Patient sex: M
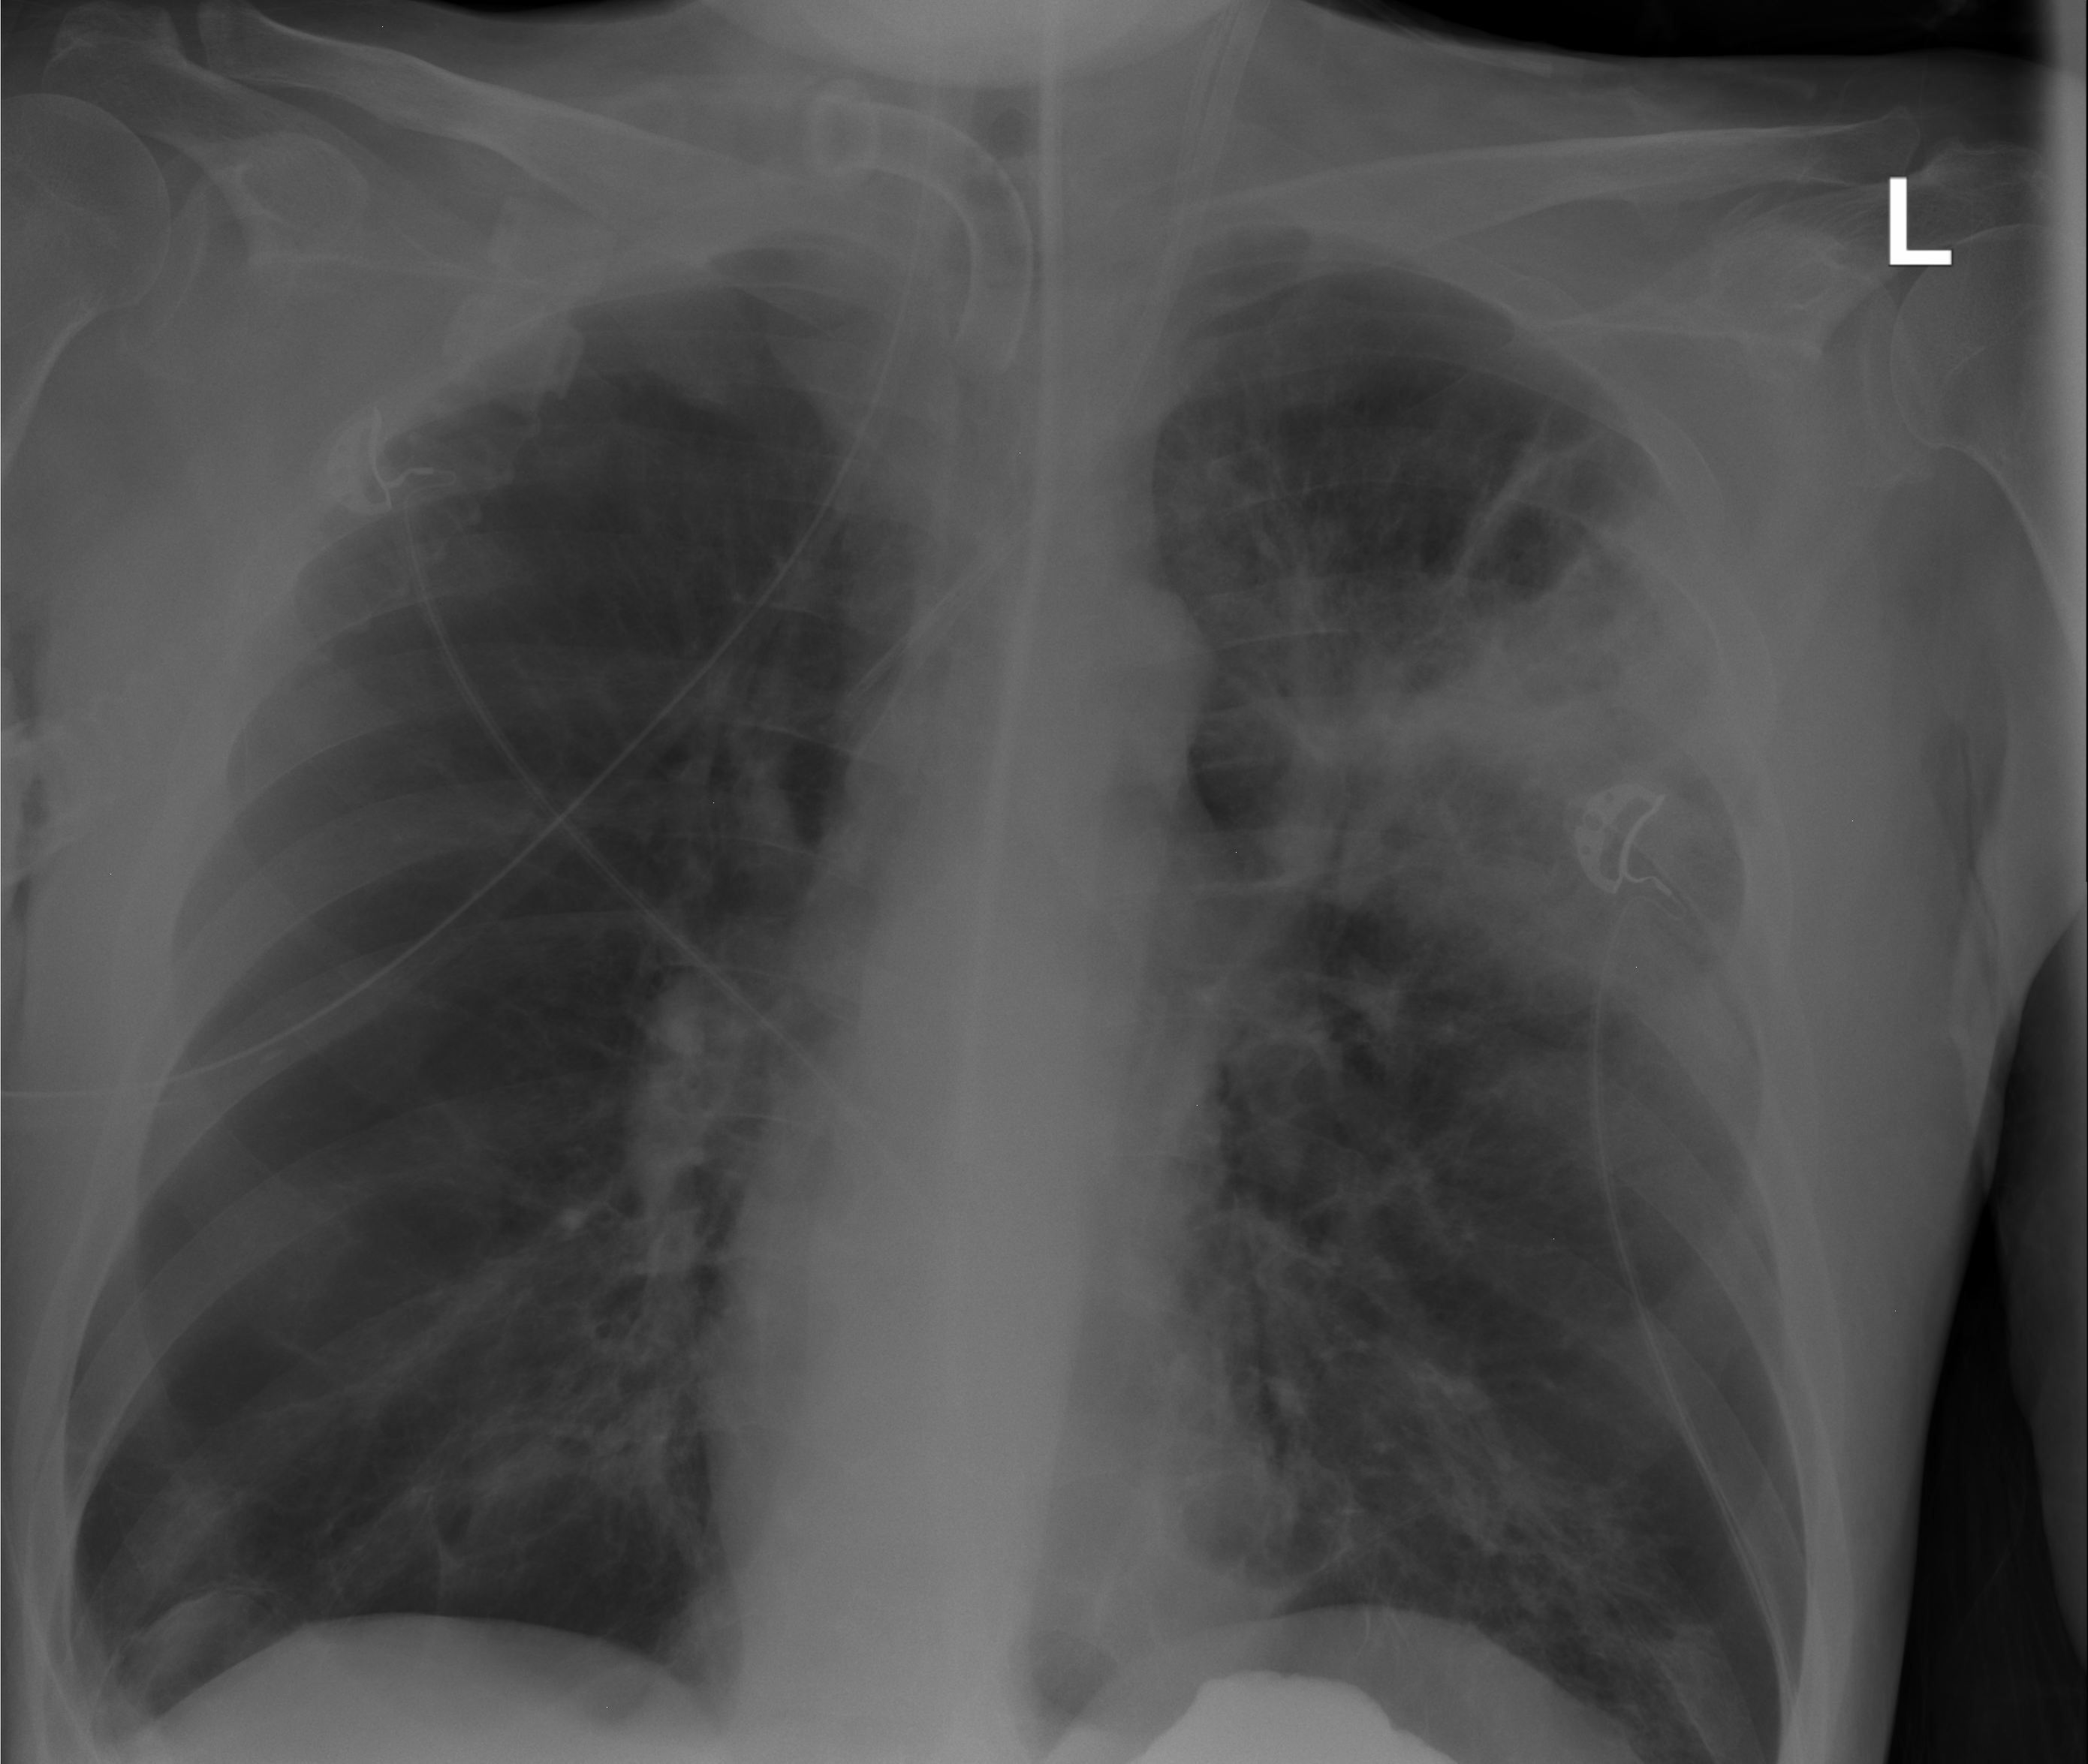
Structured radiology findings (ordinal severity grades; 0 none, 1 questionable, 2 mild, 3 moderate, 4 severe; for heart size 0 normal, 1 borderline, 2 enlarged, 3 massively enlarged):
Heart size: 0
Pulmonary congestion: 0
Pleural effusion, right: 0
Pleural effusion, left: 0
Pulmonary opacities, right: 0
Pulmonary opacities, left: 3
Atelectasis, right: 0
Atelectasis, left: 3